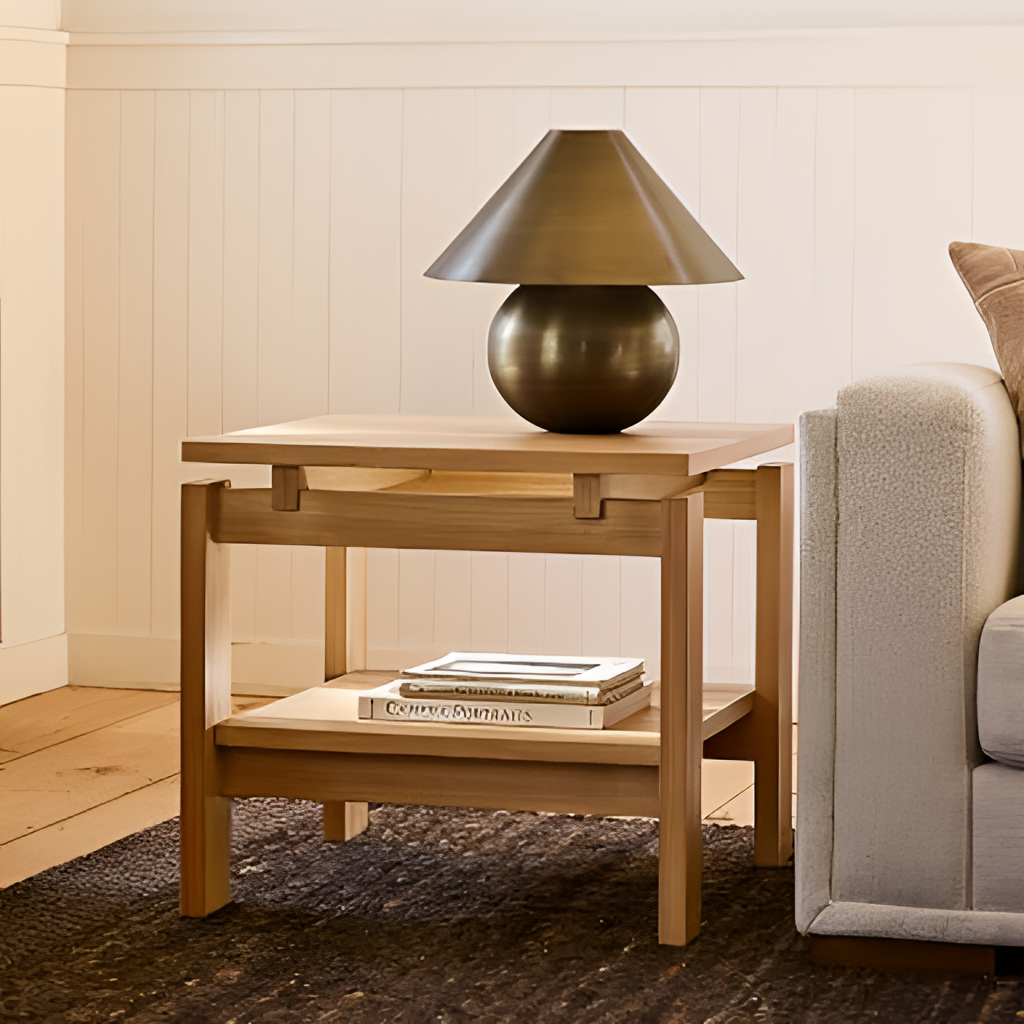
living room, wood side table, cream paint wallpaper, with vertical striped pattern, modern, wood flooring, with plank pattern